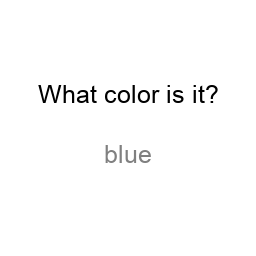
Color: gray
Color name shown: blue
Background color: white
Question text color: black